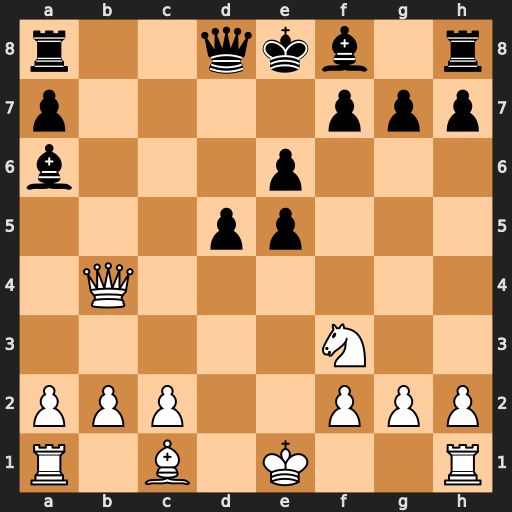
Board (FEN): r2qkb1r/p4ppp/b3p3/3pp3/1Q6/5N2/PPP2PPP/R1B1K2R
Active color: w
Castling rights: KQkq
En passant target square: -
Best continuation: Qa4+ Qd7 Qxa6